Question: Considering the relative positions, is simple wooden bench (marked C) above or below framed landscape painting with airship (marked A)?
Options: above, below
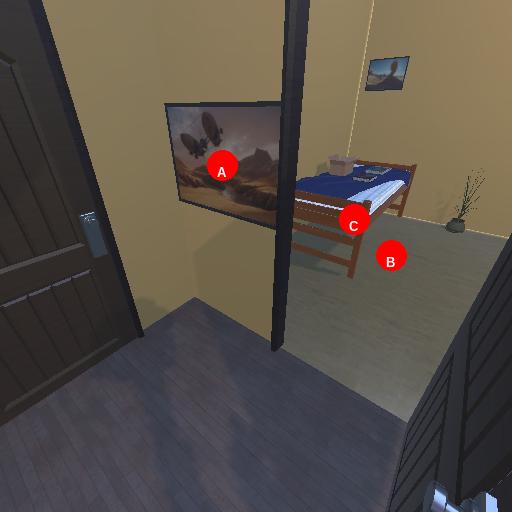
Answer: above